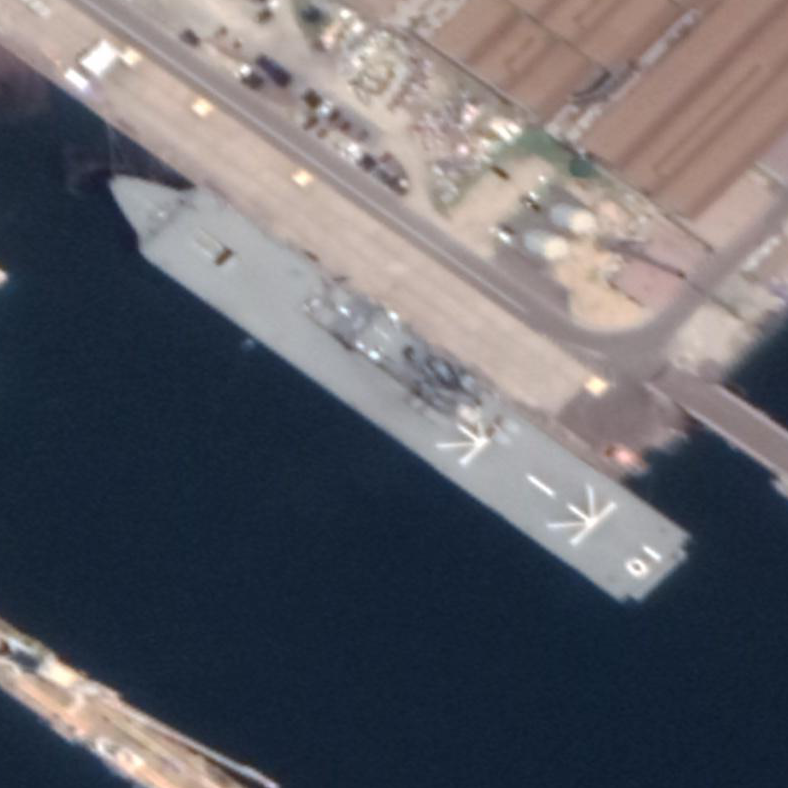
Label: Osumi-class_landing_ship